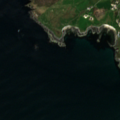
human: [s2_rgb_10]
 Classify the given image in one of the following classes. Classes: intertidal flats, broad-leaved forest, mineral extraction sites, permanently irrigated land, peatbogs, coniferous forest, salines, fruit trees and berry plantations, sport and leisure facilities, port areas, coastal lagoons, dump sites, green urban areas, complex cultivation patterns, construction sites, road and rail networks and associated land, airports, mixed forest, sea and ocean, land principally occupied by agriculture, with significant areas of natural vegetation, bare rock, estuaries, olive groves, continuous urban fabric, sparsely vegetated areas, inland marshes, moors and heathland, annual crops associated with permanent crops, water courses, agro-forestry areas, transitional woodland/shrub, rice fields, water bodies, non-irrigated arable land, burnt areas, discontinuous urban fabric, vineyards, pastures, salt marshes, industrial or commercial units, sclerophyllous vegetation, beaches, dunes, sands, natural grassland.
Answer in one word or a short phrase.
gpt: pastures, moors and heathland, sea and ocean